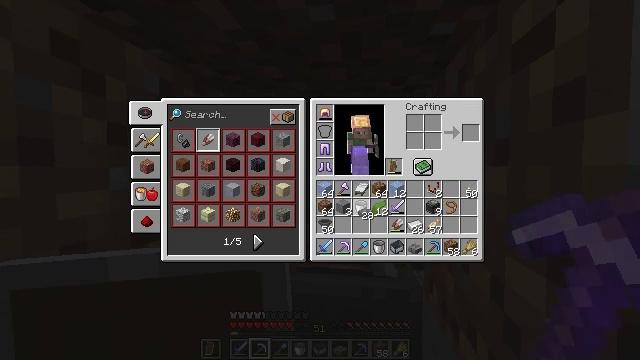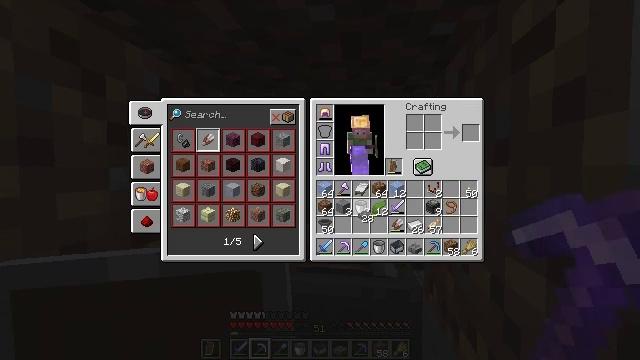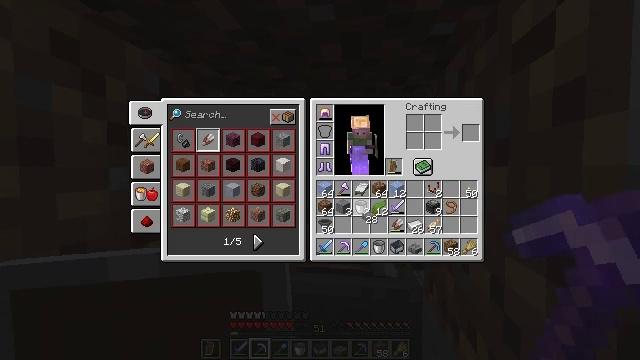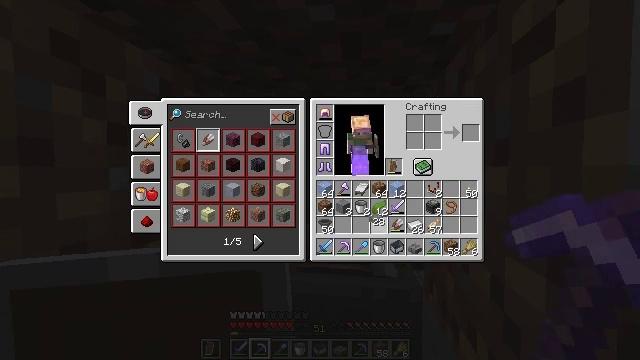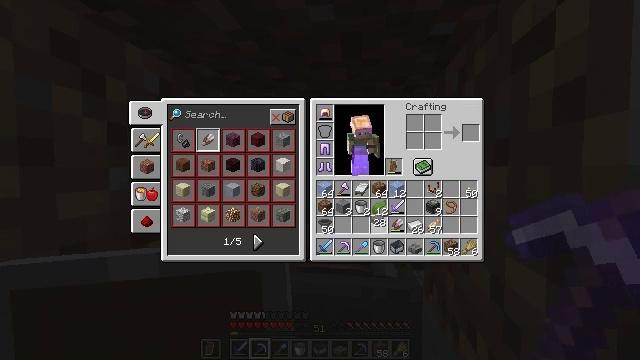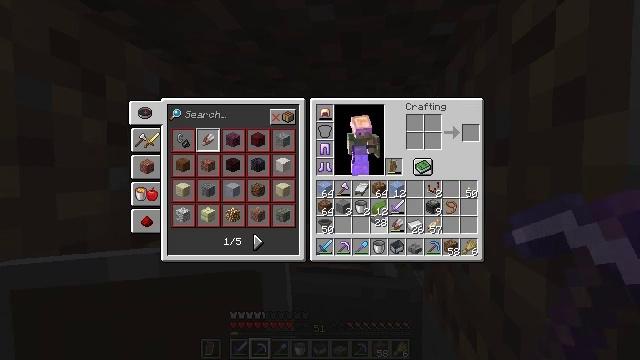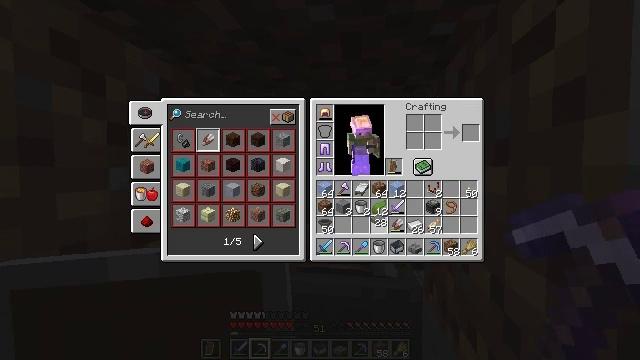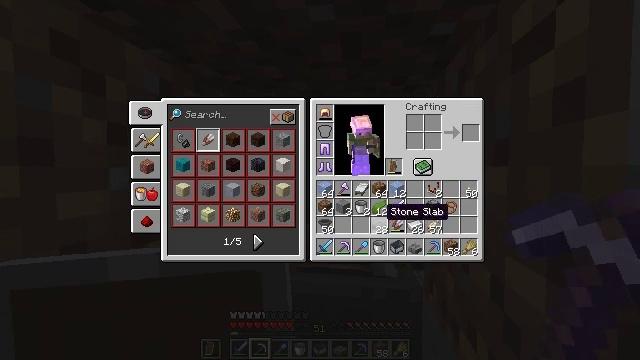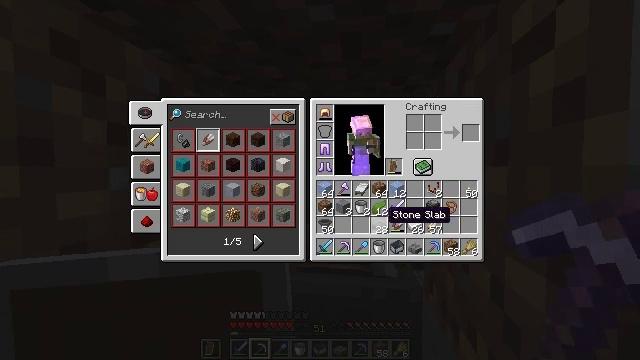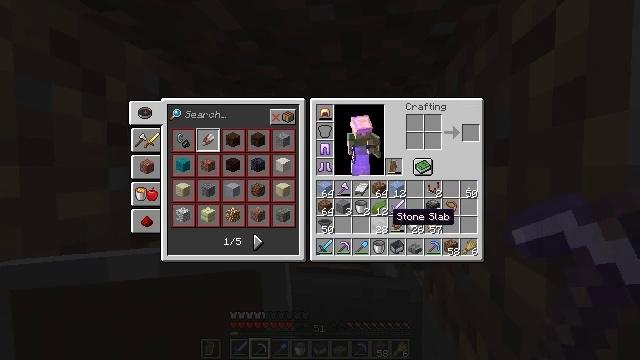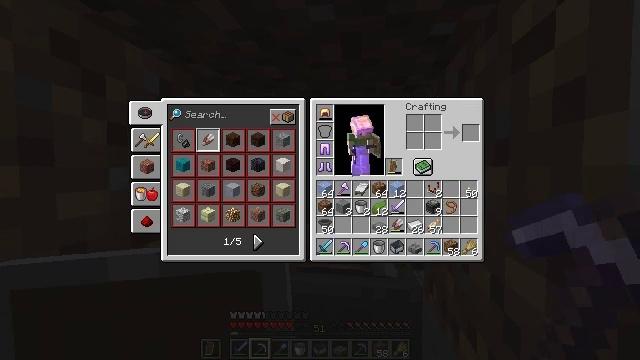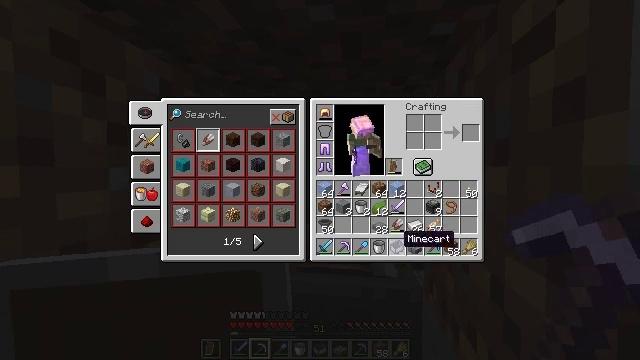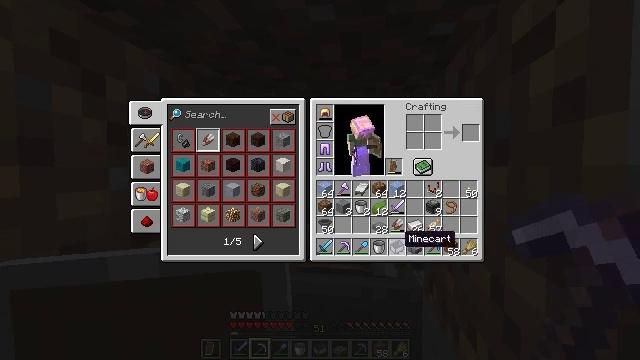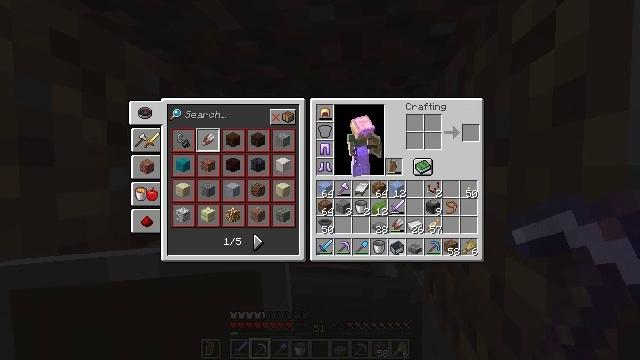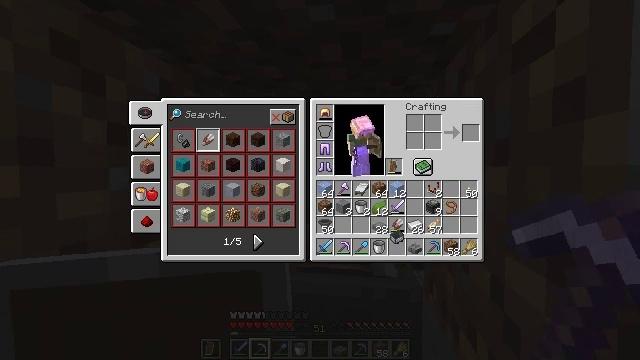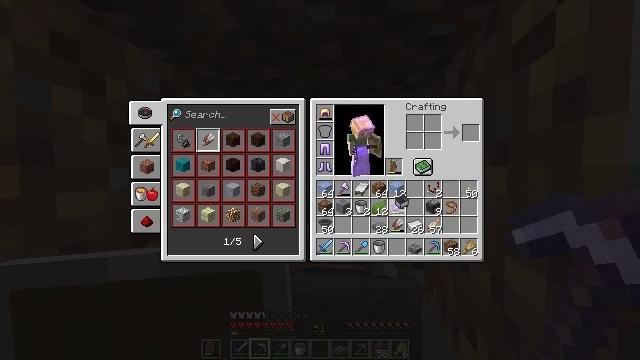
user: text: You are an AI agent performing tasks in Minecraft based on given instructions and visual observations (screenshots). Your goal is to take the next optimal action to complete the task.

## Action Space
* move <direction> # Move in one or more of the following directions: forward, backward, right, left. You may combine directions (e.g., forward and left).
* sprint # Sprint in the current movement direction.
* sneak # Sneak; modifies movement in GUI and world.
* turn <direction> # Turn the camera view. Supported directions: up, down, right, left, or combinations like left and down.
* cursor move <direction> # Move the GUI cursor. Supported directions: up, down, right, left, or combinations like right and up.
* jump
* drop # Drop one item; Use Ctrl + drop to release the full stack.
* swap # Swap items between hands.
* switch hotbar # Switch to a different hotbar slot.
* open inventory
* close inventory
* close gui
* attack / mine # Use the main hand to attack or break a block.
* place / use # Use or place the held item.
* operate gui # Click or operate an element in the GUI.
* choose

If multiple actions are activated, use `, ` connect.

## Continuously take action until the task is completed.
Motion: motion action
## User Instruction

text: Open the crafting table to craft a hopper minecart.
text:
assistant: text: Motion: no_op
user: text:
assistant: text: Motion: no_op
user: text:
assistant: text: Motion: cursor move right
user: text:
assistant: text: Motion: operate gui
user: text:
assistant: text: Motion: operate gui
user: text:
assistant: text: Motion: operate gui
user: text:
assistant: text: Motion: no_op
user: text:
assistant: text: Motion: no_op
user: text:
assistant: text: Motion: no_op
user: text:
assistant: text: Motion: cursor move down
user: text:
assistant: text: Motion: cursor move down
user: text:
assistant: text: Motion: no_op
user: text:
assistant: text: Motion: operate gui
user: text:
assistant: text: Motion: cursor move up, operate gui
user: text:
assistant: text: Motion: cursor move up
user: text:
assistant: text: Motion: cursor move up
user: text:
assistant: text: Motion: cursor move up
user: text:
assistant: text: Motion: no_op
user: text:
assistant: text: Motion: no_op
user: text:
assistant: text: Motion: cursor move up
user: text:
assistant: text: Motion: operate gui
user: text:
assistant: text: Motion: operate gui
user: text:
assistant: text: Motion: no_op
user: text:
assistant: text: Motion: no_op
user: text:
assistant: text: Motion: no_op
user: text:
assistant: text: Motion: no_op
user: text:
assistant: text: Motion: cursor move left and down
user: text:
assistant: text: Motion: cursor move left and down
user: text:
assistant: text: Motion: cursor move left and down
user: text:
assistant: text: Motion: no_op